Interaction volume radius: 5 \u00c5
Interaction volume height: 25 \u00c5
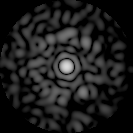
Disorder parameter: 0.8289